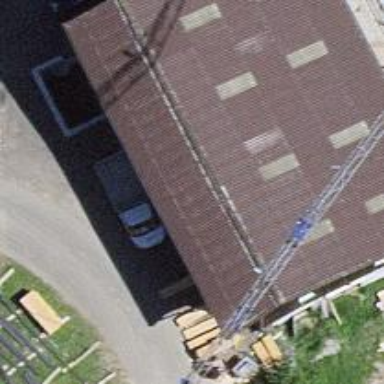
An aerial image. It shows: Rural barn.